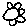
Label: flower